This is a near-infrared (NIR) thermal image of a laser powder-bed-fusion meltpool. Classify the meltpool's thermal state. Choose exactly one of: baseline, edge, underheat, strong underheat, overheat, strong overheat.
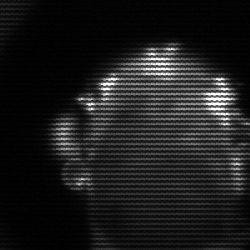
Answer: baseline